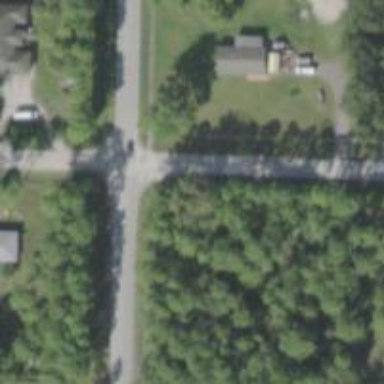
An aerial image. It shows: Road with stop sign.